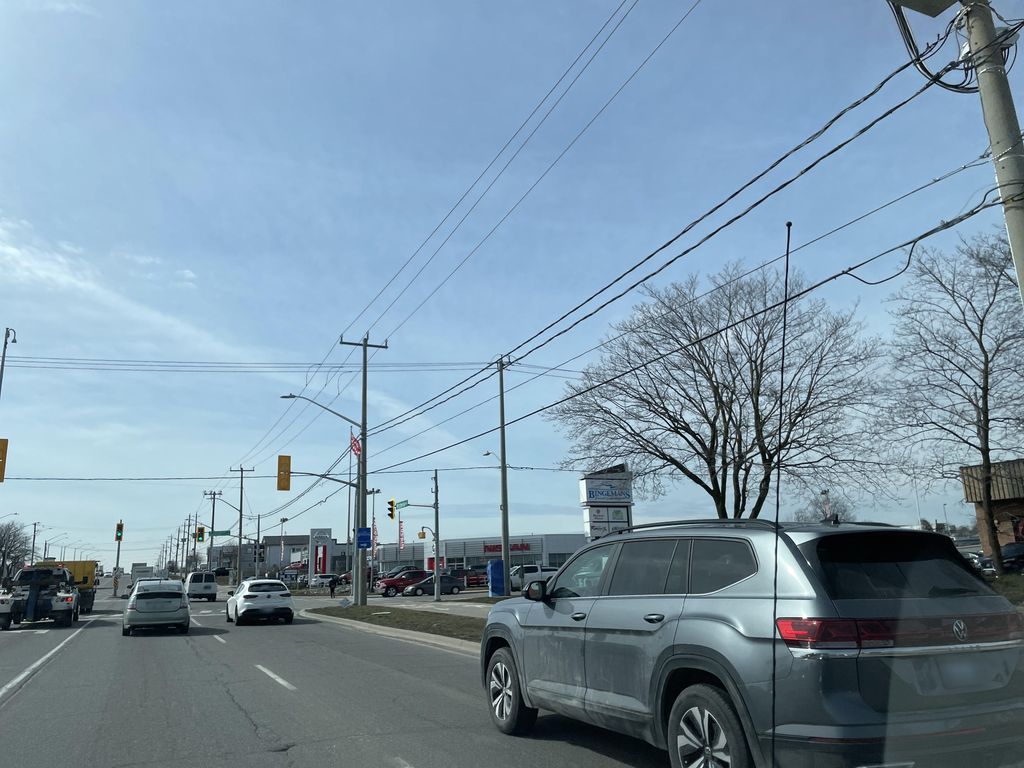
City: kitchener-waterloo